Field crop: maize
Growth stage: 2
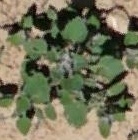
Species: chenopodium